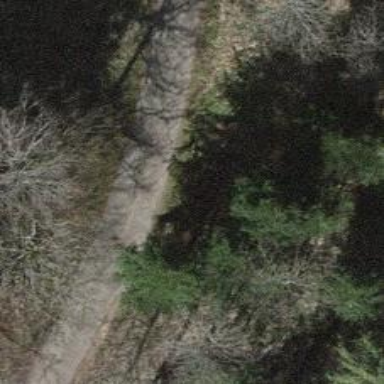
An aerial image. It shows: Unclassified road.